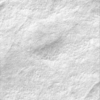
Label: not_dusty